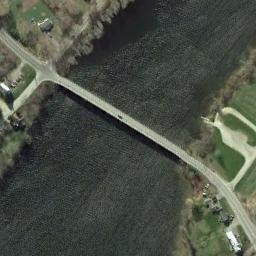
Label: bridge